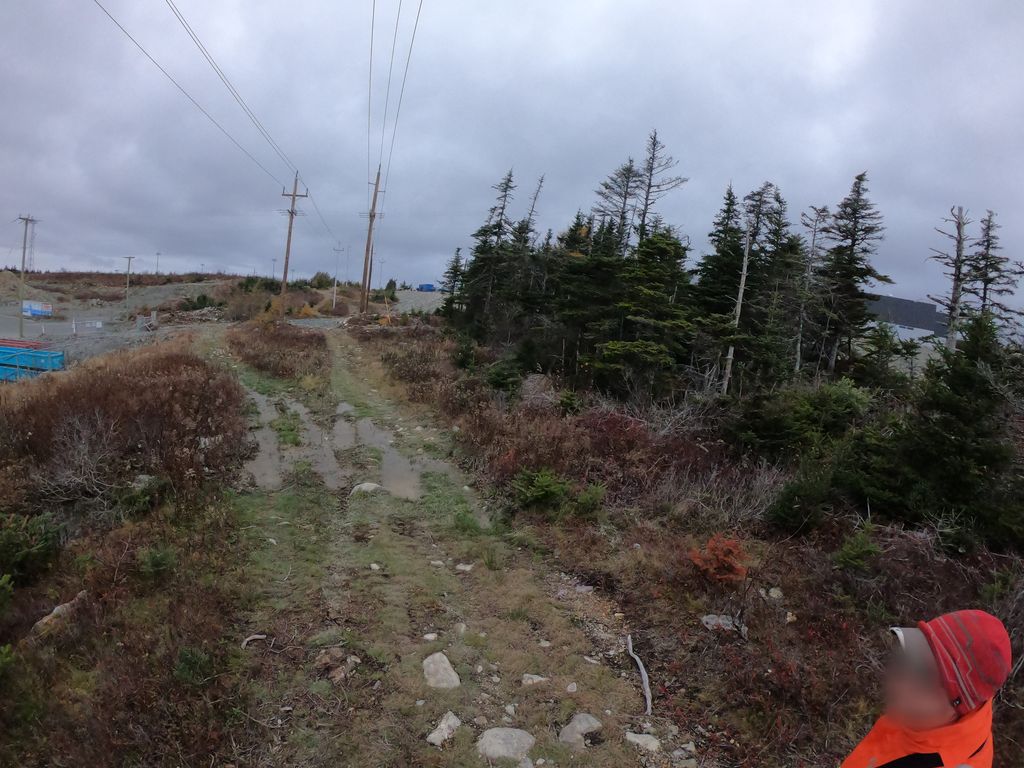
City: st_johns